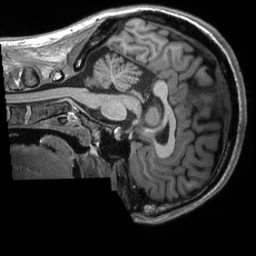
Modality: T1w
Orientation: sagittal
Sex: male